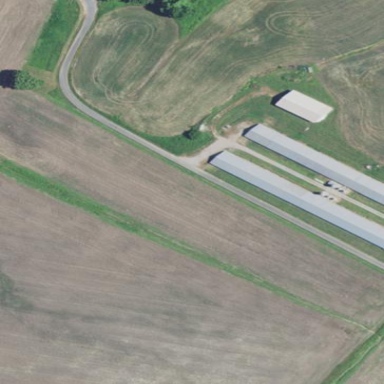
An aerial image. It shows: Farm auxiliary building.